Question: I have a column in Excel that has a lot of mac addresses, and they were copied like this:
'''
0080.9fc9.a2ff
'''
I wanted to remove the dots in it so I could copy and paste it to another place without having to do it mac by mac.
I tried this formula
'''
=SUBSTITUTE(C1;".";"")
'''
It used to give me a circular reference error but I enabled iterative calculations and now it returns me a 0 instead of (following the first example)
'''
00809fc9a2ff
'''
As I wanted it to.
Edit: To help pinning down this issue I'm screenshotting exactly what is happening.

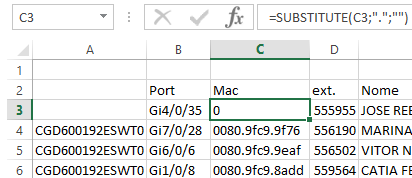
Answer: I was able to reproduce your circular reference error. I just had to type your formula in the cell!
'''
=SUBSTITUTE(C1;".";"")
'''
I think you just got the coordinates wrong.
---
To make it clear: you can't replace cell contents on the fly using a formula. You need to create a new cell to store the results. Otherwise, you'll need to use good old dialogue.